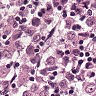
Metastatic tissue present: yes